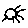
Label: sun